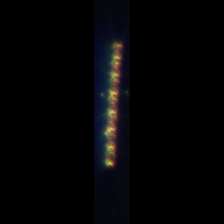
Taxon: Chaetoceros
Group: Diatoms